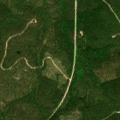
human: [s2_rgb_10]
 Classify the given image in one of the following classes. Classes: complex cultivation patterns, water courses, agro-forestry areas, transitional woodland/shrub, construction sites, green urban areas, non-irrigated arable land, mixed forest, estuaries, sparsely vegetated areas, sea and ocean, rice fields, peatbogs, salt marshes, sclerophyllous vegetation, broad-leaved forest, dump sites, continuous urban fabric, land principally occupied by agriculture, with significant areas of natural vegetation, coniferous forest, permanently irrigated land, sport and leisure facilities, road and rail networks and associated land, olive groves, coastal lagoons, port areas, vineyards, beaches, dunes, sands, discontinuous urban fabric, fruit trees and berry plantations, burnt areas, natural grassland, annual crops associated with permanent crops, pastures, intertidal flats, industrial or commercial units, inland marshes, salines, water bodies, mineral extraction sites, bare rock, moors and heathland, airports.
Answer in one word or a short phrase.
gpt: coniferous forest